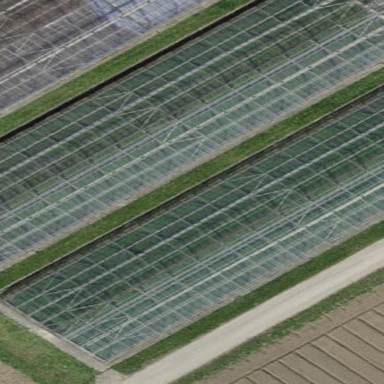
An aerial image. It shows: Greenhouse used for horticulture.